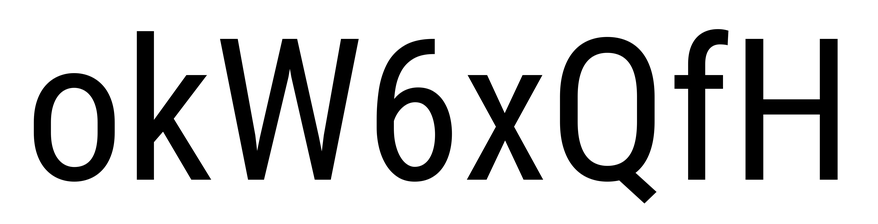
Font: Roboto_Condensed_Regular